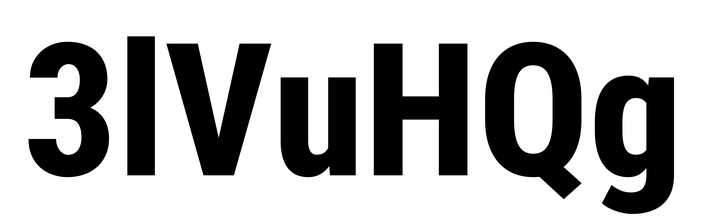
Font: Roboto_Condensed_ExtraBold